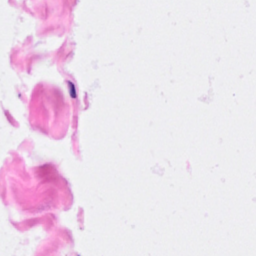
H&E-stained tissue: Breast